Field crop: tomato
Growth stage: 1
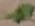
Species: solanum